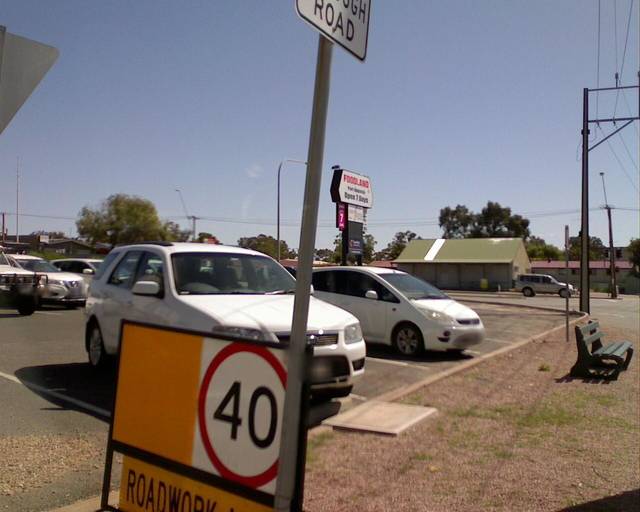
Region: Australia
Coordinates: -32.484, 137.758